Field crop: maize
Growth stage: 2
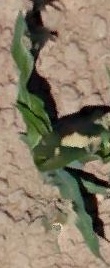
Species: maize